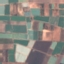
Label: PermanentCrop